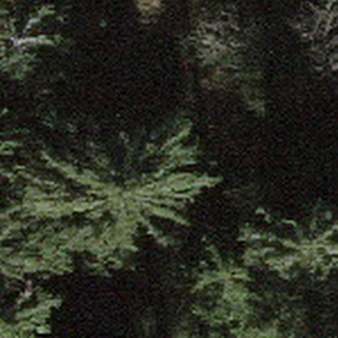
Label: other